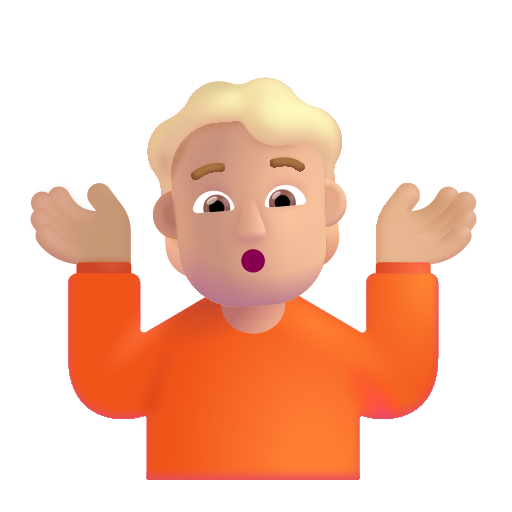
person shrugging color  light